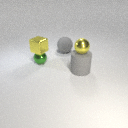
small yellow metal cube above small green metal sphere